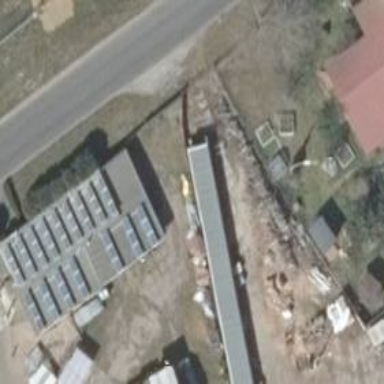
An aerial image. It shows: Motorcycle shop.